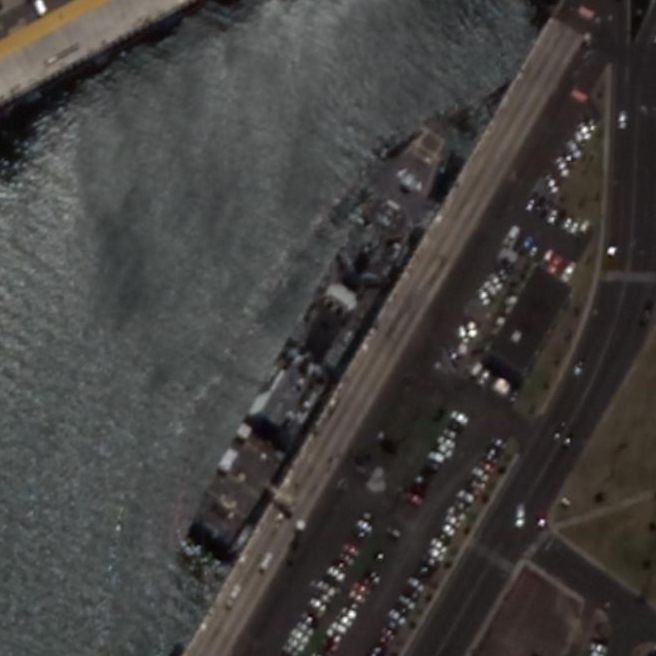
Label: cruiser